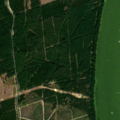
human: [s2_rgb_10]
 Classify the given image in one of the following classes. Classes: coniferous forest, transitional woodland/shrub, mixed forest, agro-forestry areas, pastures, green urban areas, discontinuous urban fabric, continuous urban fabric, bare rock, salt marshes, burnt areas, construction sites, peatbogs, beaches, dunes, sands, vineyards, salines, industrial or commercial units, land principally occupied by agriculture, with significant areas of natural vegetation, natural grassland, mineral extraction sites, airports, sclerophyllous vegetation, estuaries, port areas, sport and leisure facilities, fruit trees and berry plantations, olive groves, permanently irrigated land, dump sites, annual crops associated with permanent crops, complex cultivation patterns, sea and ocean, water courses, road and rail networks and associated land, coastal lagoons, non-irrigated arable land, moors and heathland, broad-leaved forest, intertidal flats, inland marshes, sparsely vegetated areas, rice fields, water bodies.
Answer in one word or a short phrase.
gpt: coniferous forest, transitional woodland/shrub, coastal lagoons